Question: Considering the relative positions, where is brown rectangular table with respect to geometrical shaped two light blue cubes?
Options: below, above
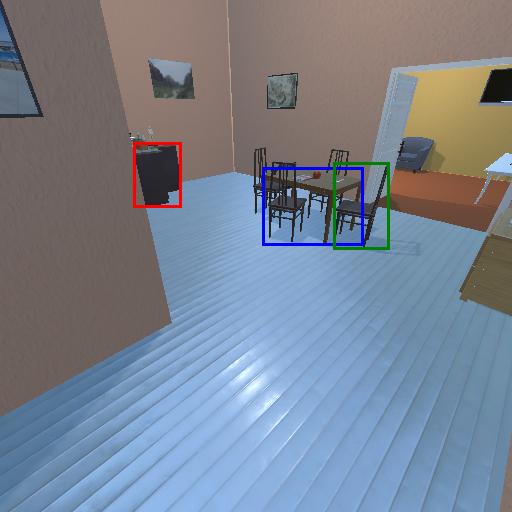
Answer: below